Field crop: tomato
Growth stage: 1
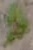
Species: portulaca